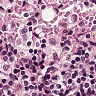
Metastatic tissue present: no